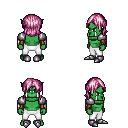
a pixel art fantasy rpg character, male body template, orc, green skin, steel arm armor, white pants, pink long bangs hairstyle, leather bracers, metal boots, four views (front, back, left, right), 2x2 character sprite sheet, small pixel art, hard edges, no anti-aliasing